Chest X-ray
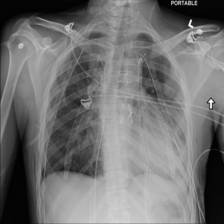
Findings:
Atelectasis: negative
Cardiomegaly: negative
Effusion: negative
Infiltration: negative
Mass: negative
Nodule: negative
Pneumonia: negative
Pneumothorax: positive
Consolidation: negative
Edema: negative
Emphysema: negative
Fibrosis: negative
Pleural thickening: negative
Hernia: negative